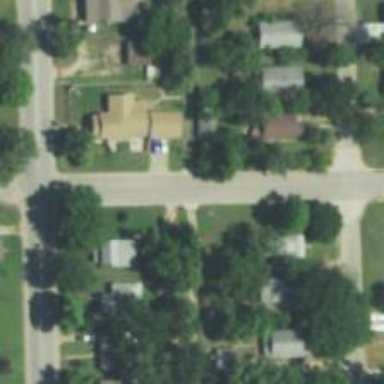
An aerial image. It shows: Alley classified as service road.